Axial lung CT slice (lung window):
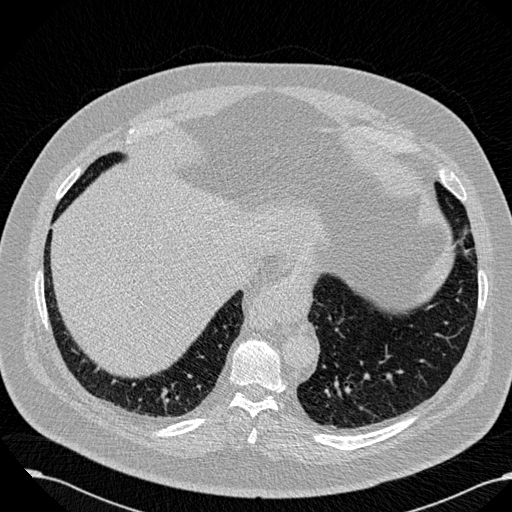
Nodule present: no